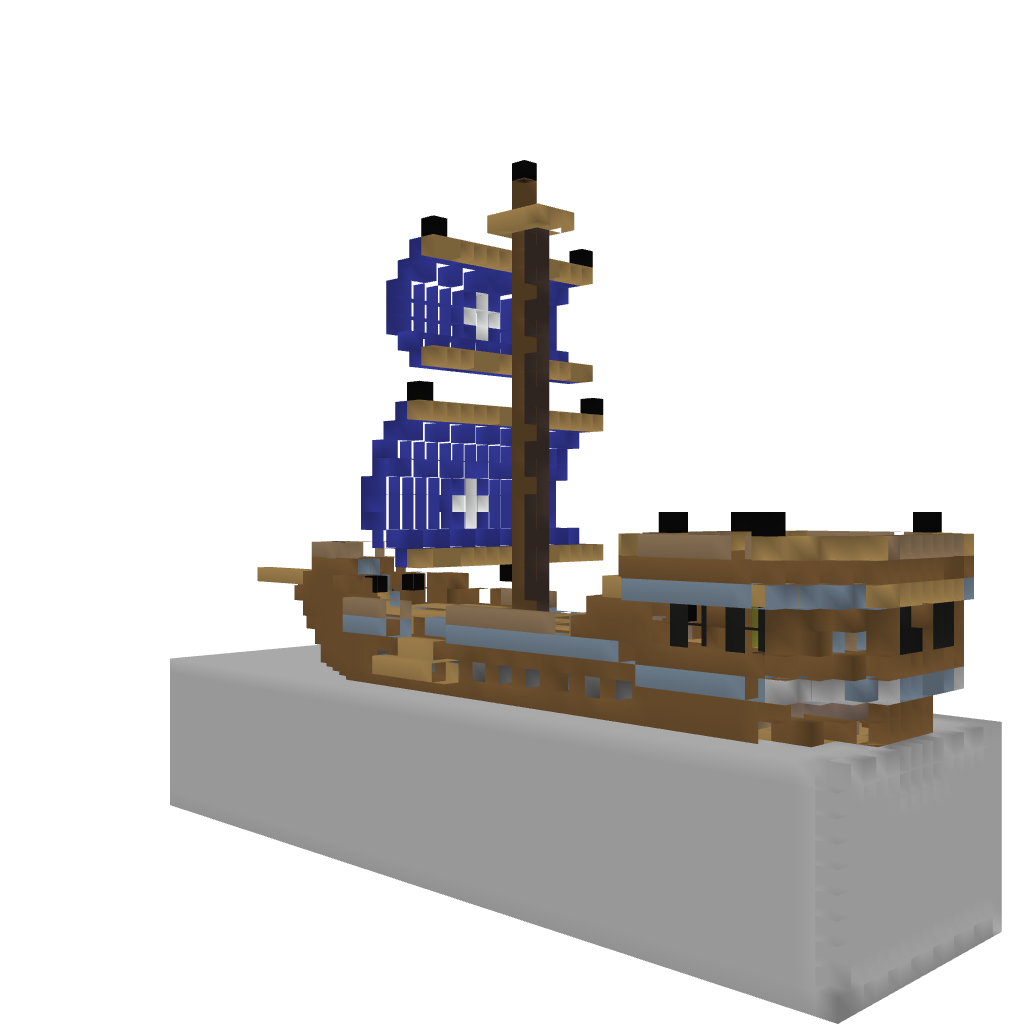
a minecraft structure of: warship